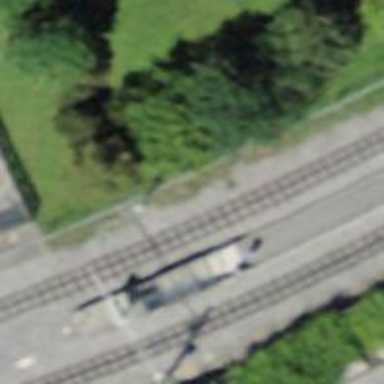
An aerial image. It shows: Platform for public transport at railway station.